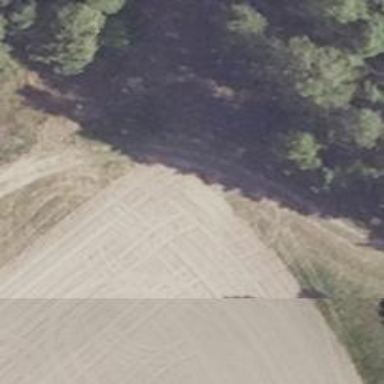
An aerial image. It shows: Grassy track road with grade 4 track type.